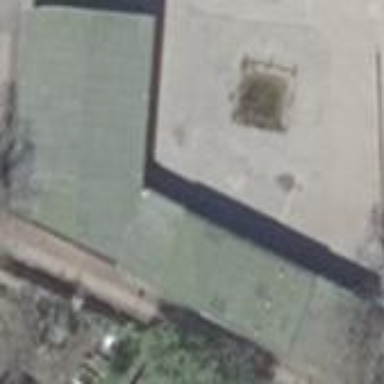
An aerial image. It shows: Warehouse building.